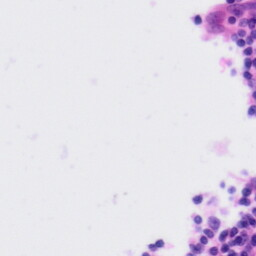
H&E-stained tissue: Tonsil